A time-domain waveform of one vibration snapshot from a rolling-element bearing is shown. Determine the bearing's health state. Answer with exactly one of: normal, inner_race, outer_race, ball.
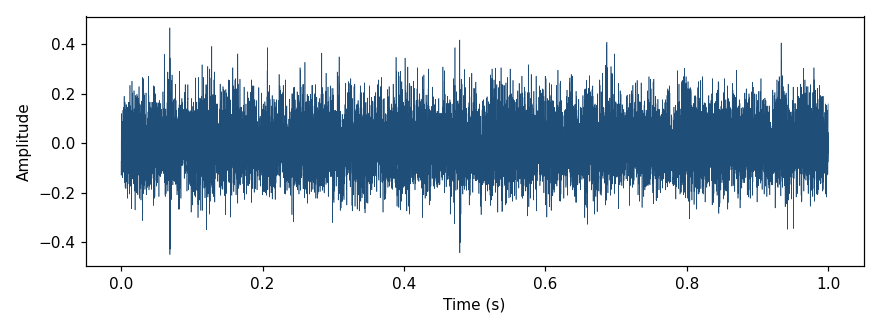
Answer: normal